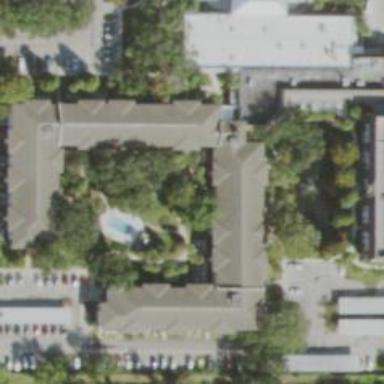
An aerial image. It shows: Building.